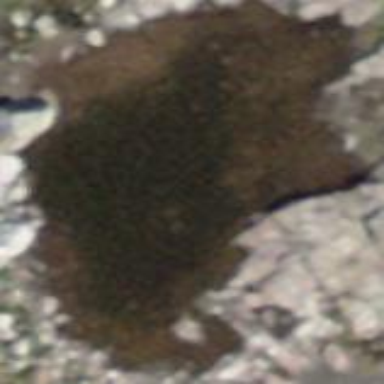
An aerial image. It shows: Pond surrounded by natural water.